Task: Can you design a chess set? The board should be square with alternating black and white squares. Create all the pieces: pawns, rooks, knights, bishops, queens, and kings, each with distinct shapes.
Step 4105:
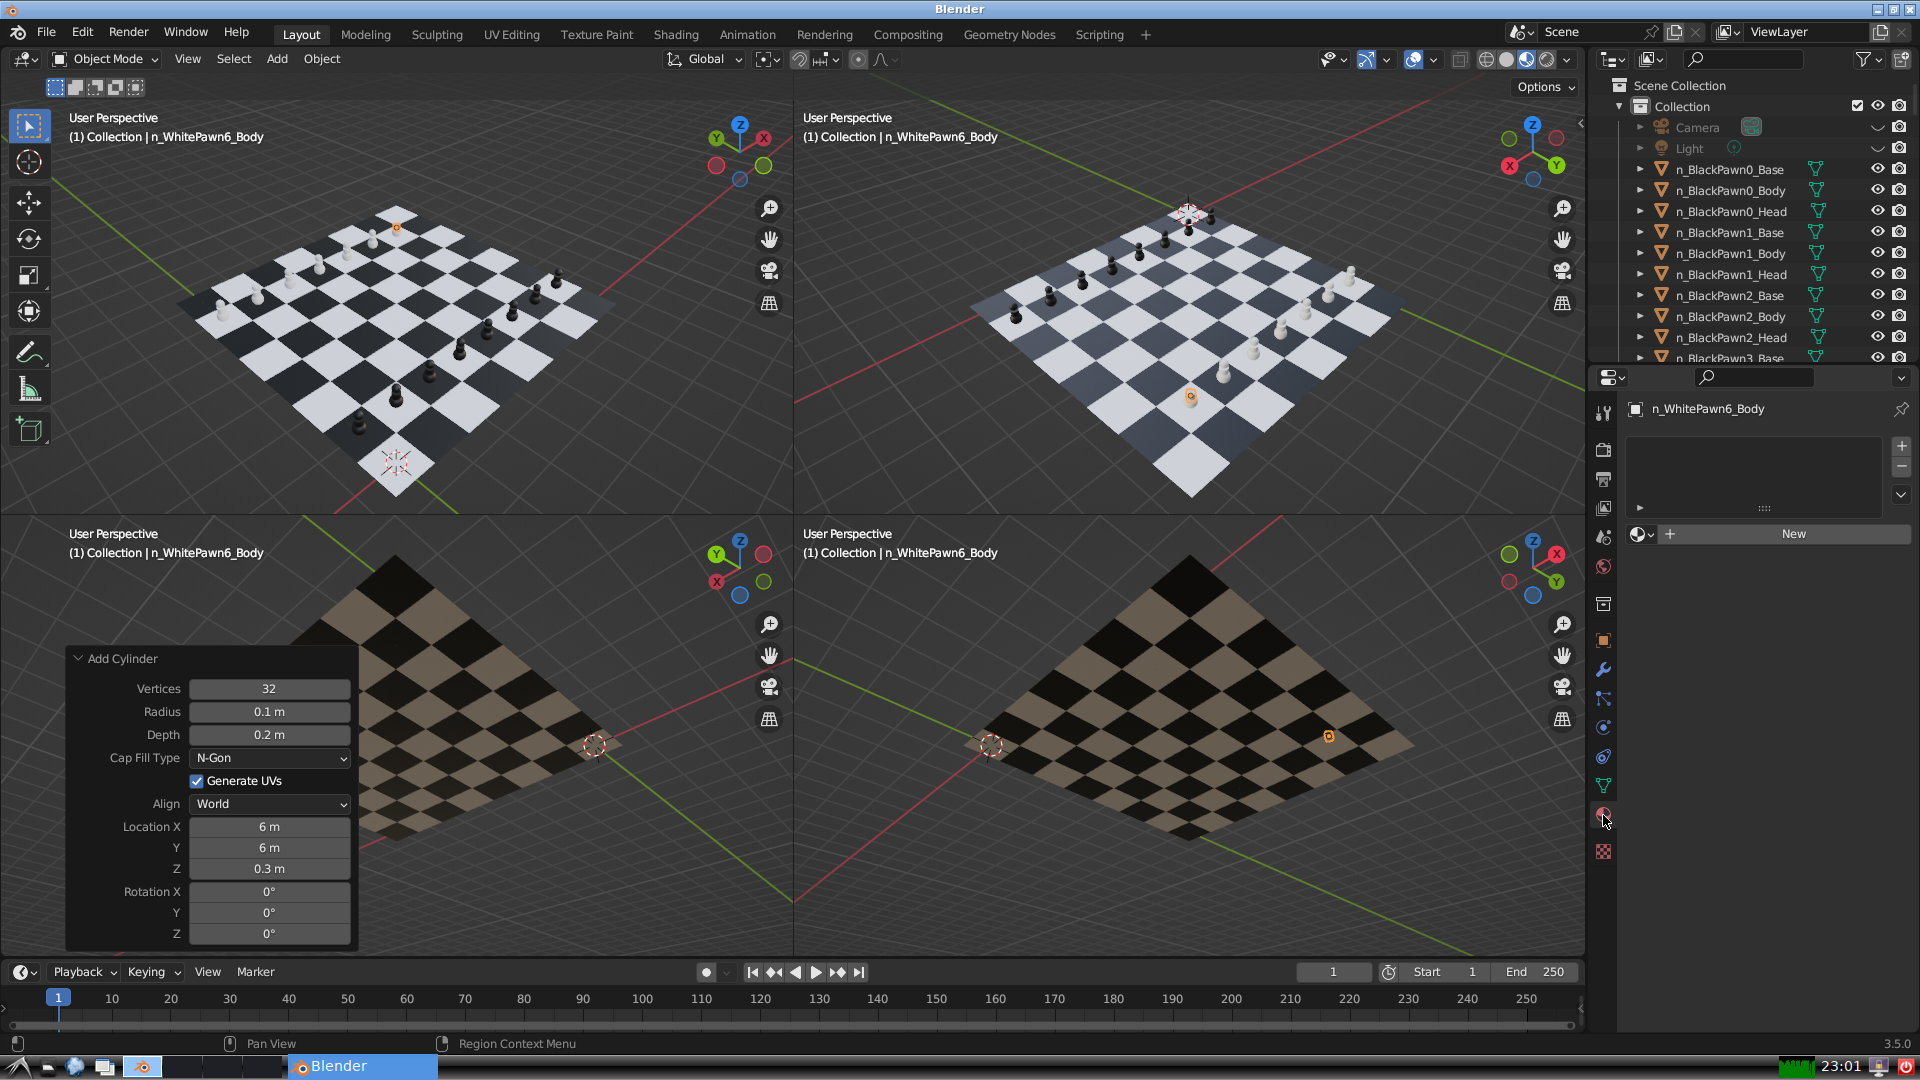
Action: {"mouse_move": [1636, 534]}